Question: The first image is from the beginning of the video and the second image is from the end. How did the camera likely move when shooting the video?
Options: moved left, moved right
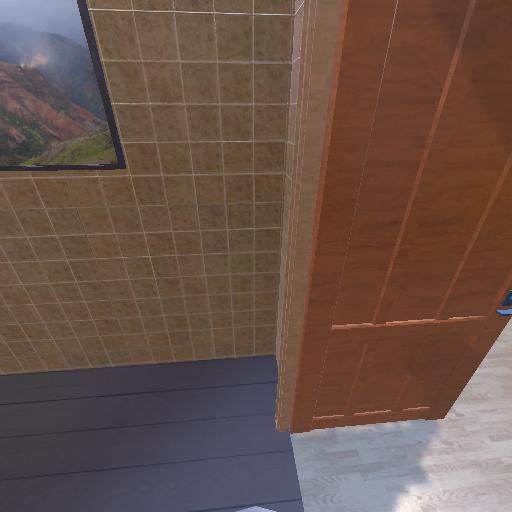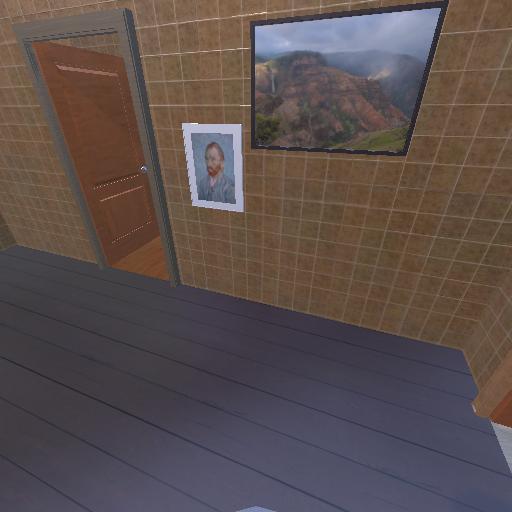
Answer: moved left